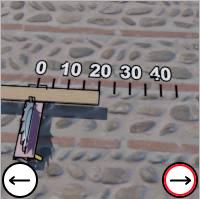
Task: length
Answer: 20
First scale value: 10.0